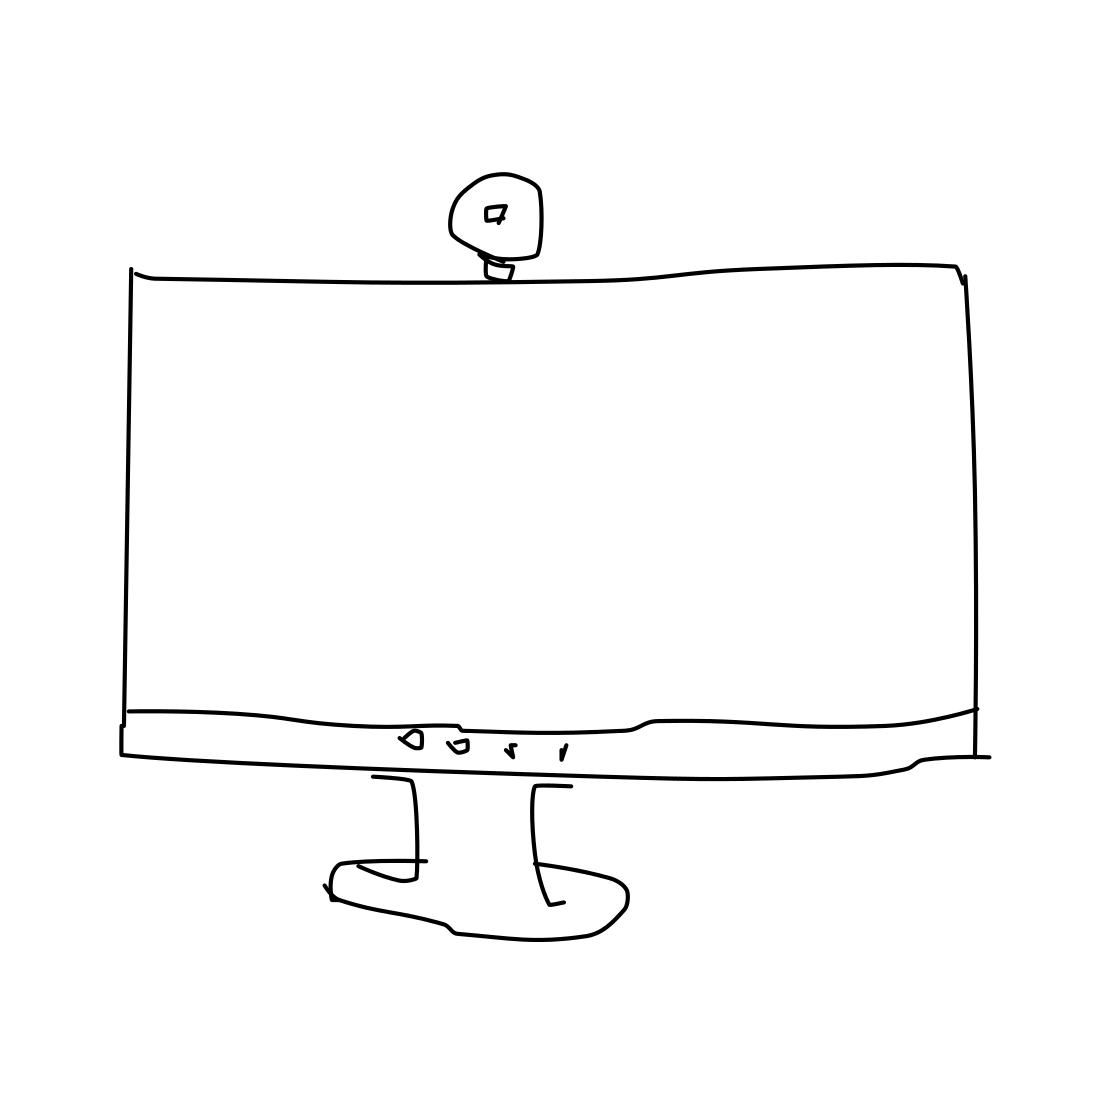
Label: computer monitor